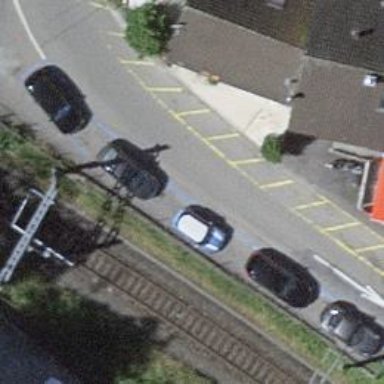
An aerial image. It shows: Parking lane designated for parking.